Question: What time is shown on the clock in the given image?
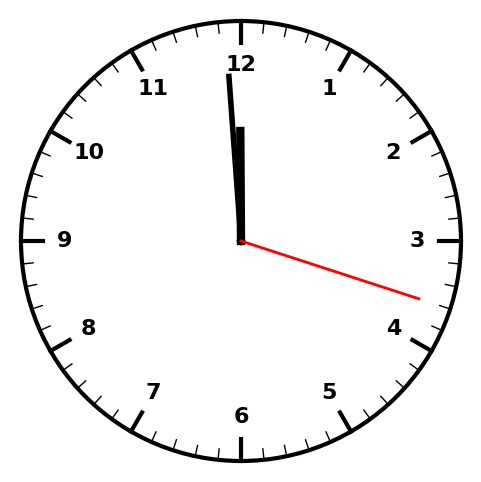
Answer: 11:59:18